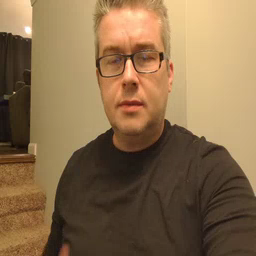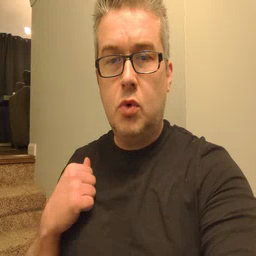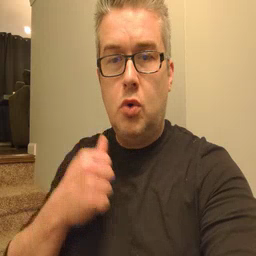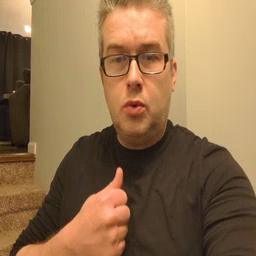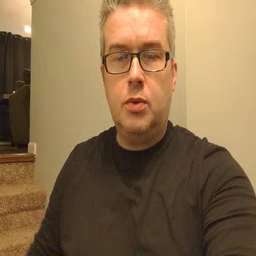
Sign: jacket